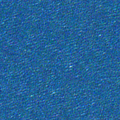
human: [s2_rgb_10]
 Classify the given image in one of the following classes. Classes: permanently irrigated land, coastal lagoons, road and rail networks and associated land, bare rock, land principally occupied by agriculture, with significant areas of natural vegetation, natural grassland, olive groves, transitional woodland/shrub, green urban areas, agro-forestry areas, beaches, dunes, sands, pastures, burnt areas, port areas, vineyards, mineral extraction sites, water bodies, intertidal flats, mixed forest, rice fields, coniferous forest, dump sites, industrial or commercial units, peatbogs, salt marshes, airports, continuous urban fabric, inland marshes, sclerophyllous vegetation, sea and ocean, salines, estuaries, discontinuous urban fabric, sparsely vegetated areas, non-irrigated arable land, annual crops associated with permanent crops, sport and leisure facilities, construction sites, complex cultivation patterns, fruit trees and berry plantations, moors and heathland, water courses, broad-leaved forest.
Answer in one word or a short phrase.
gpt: sea and ocean